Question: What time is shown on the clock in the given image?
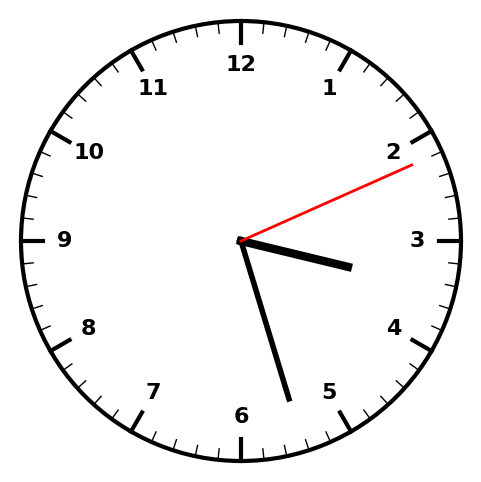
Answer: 03:27:11